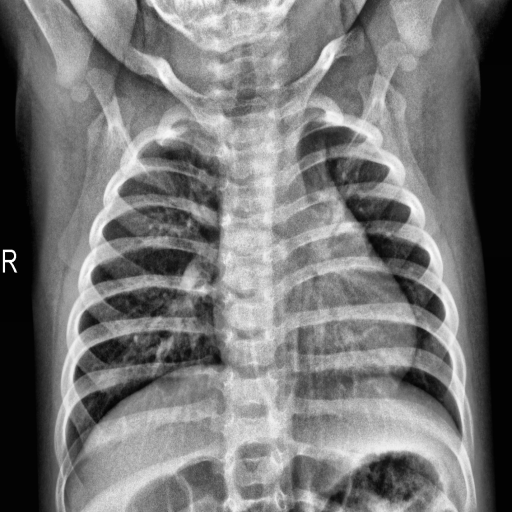
Finding: NORMAL